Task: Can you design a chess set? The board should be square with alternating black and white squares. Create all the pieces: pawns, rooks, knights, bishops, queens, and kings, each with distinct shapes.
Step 2862:
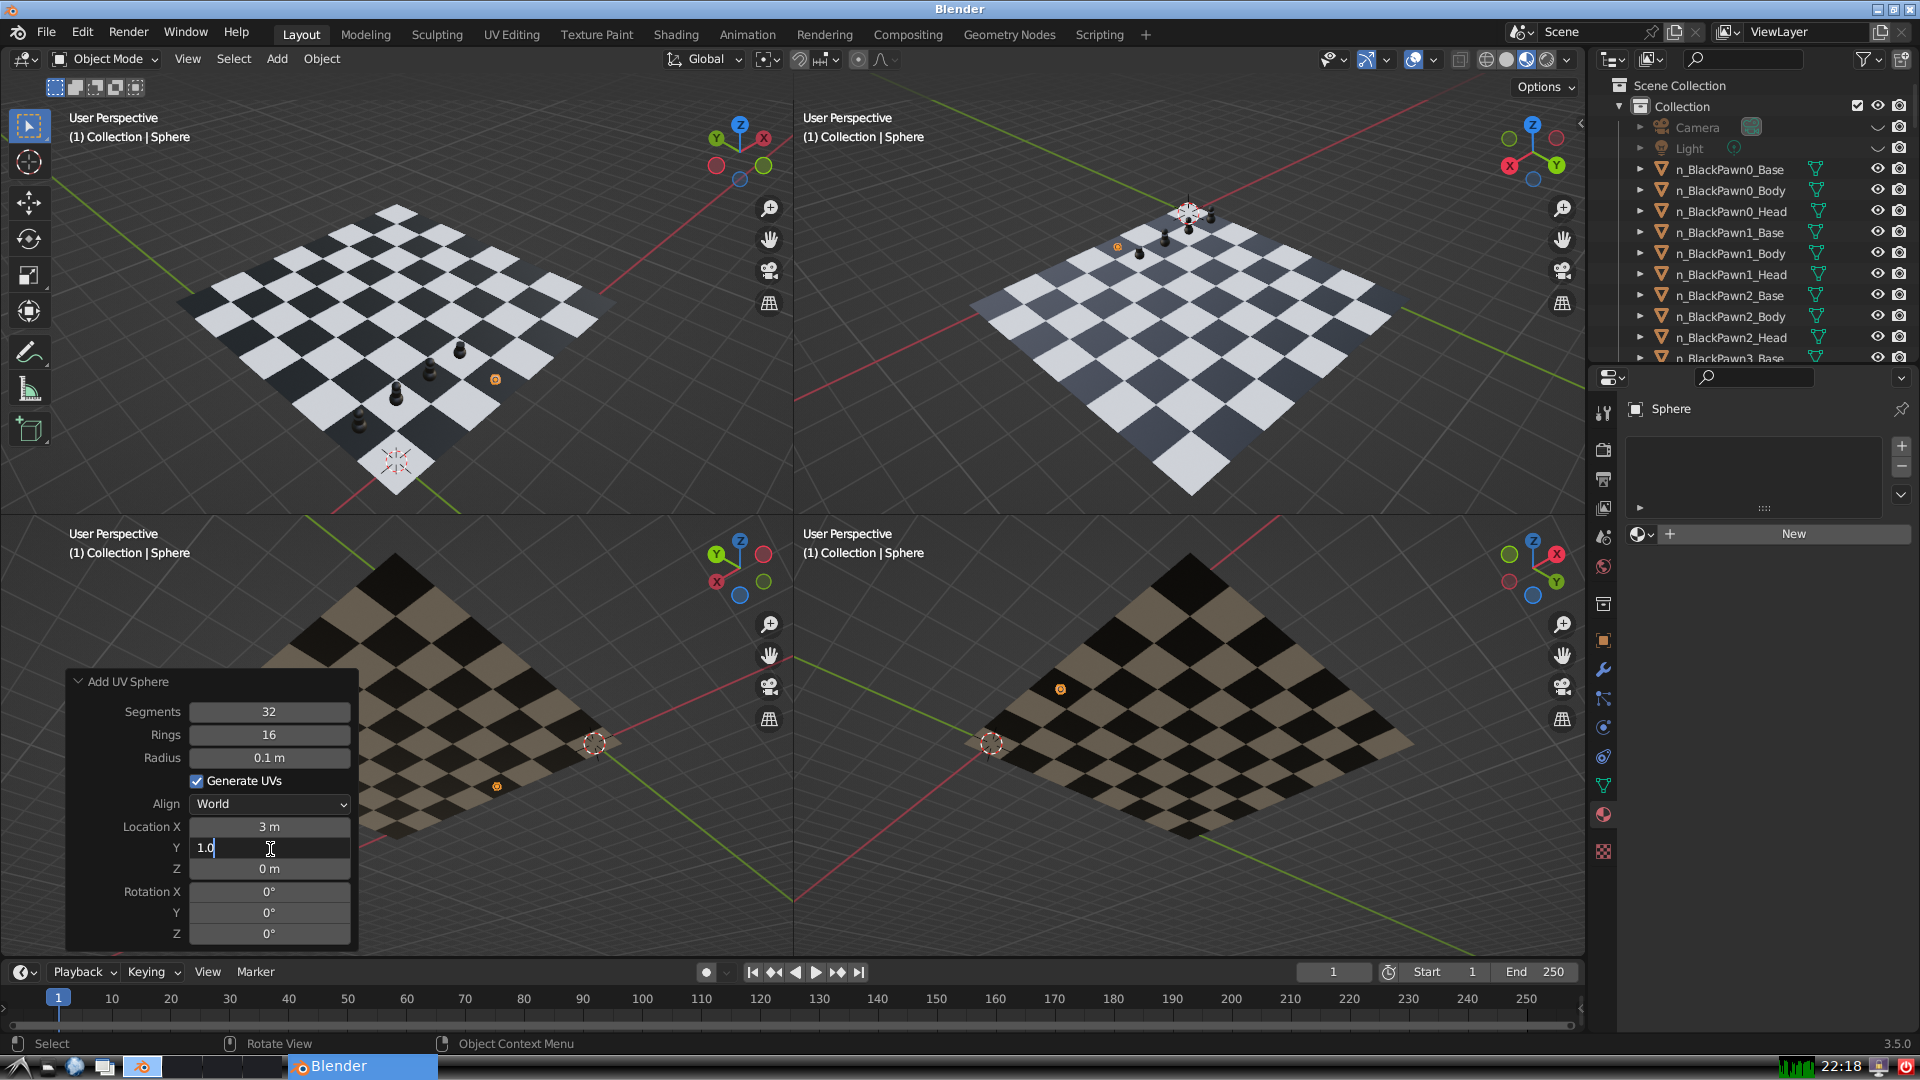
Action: {"key_press": ['Return']}